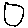
Label: circle